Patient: sex F, age 57
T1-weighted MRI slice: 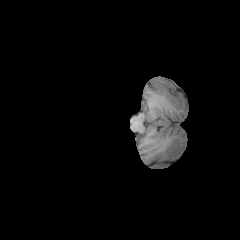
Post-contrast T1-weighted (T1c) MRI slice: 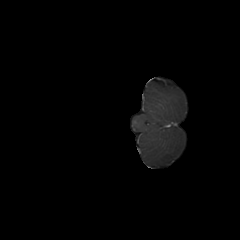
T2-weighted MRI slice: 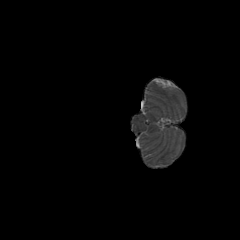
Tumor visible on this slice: no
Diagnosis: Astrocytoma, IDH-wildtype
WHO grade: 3